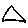
Label: triangle